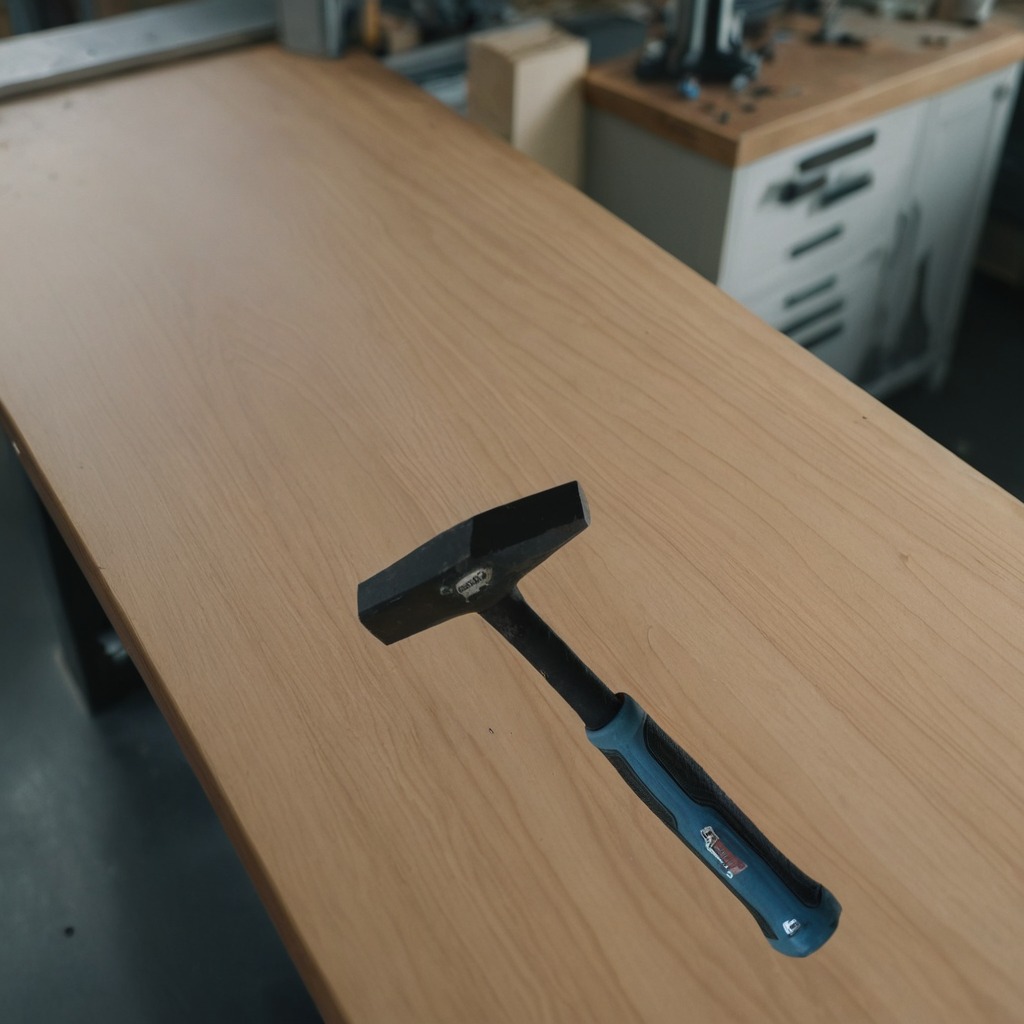
A hammer is lying on the workbench inside a coastal fishing gear workshop.